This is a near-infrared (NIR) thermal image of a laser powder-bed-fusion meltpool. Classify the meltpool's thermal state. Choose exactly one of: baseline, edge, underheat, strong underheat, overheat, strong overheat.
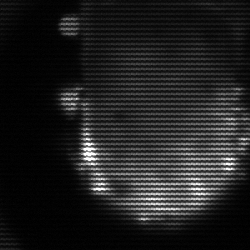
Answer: baseline